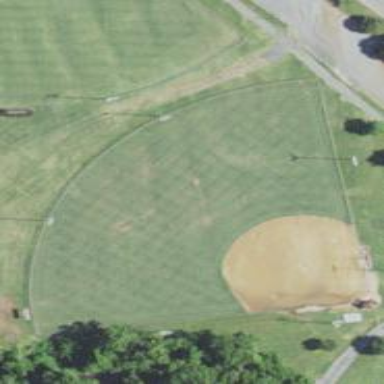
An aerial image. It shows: Baseball pitch for leisure land activities.